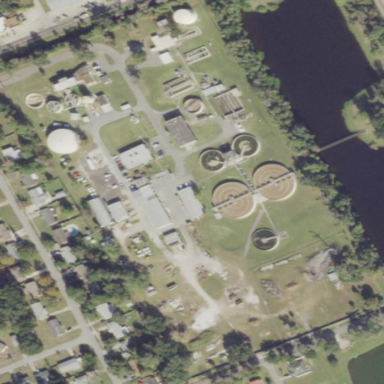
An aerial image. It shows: View of wastewater plant.